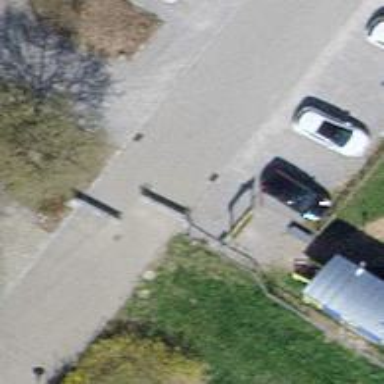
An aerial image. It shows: Bollard.